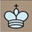
Piece: wK